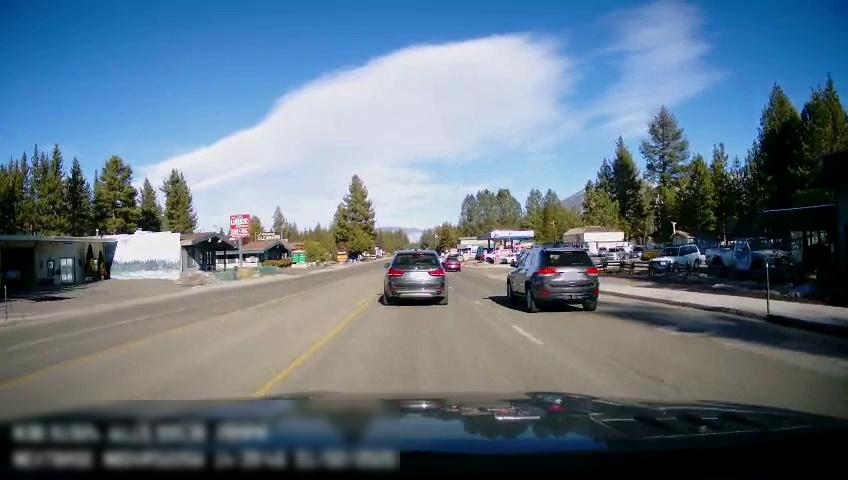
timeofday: Day
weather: Sunny
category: Drivable Space
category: Vehicles | Car
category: Vehicles | SUV
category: Vehicles | SUV
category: Vehicles | SUV
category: Vehicles | SUV
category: Vehicles | SUV
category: Vehicles | Truck
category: Lanes | Opposite Lane
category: Lanes | Current Lane
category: Lanes | Current Lane